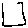
Label: square